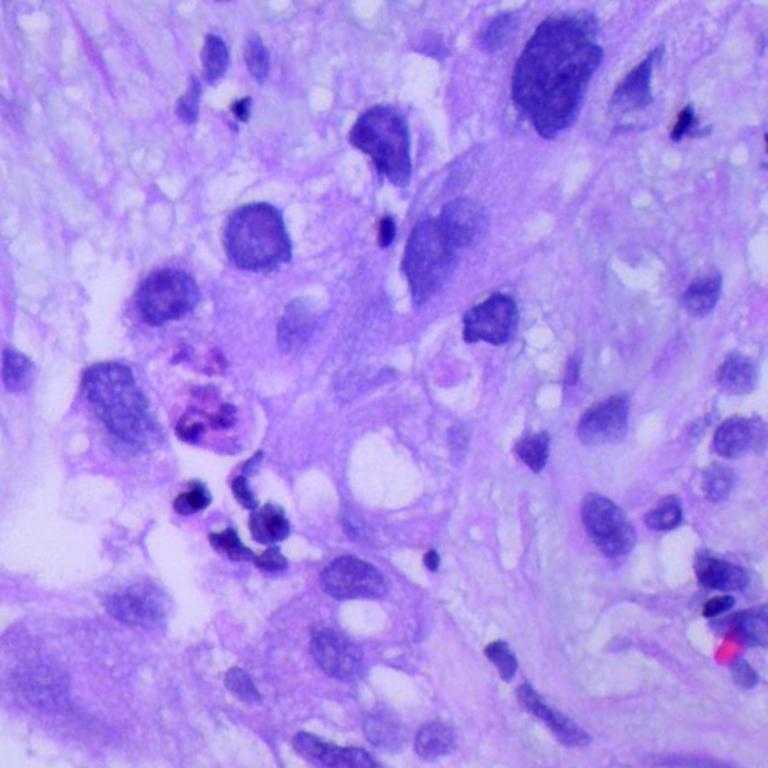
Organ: lung
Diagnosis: adenocarcinomas